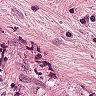
Metastatic tissue present: yes